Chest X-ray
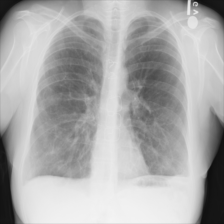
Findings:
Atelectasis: negative
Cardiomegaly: negative
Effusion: negative
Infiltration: negative
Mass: negative
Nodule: negative
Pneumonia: negative
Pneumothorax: positive
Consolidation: negative
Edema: negative
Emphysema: negative
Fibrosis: negative
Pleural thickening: negative
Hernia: negative